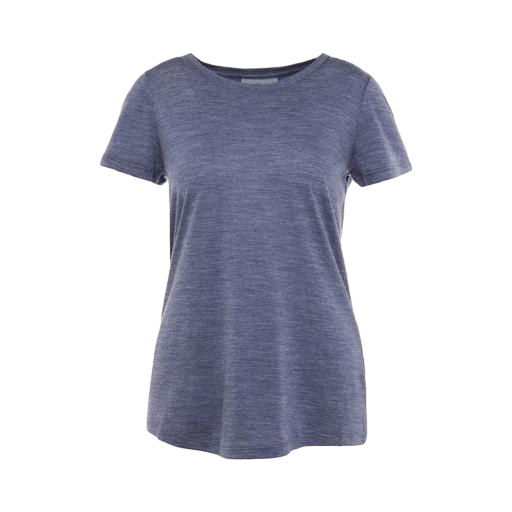
blue women's tech-jersey t-shirt, blue scoop-neck tee, blue tencel tee, white background